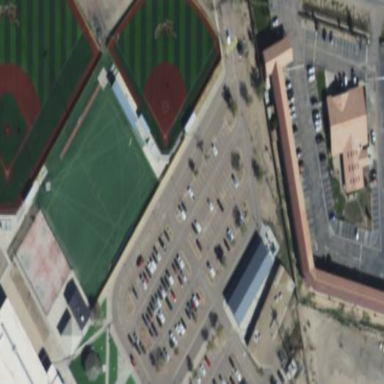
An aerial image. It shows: Baseball pitch for leisure and sports activities.